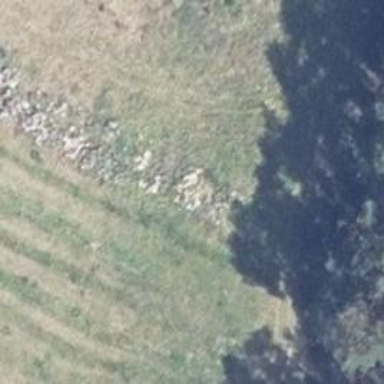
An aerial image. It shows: Grassy track.